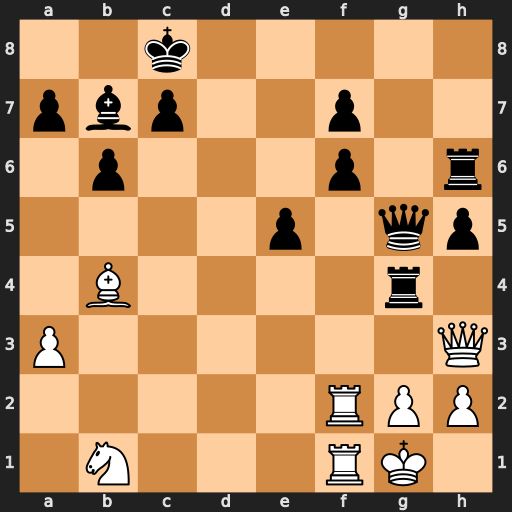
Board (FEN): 2k5/pbp2p2/1p3p1r/4p1qp/1B4r1/P6Q/5RPP/1N3RK1
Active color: w
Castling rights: -
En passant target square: -
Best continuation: Bd2 Qg7 Bxh6